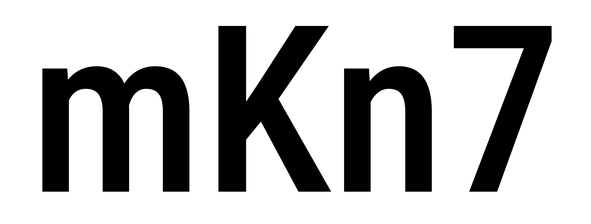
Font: Roboto_Condensed_Medium